Field crop: maize
Growth stage: 2
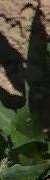
Species: maize